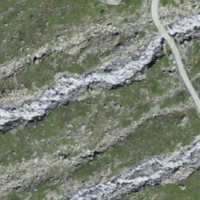
EUNIS habitat code: 48
Species observed at this site:
Chamaenerion dodonaei